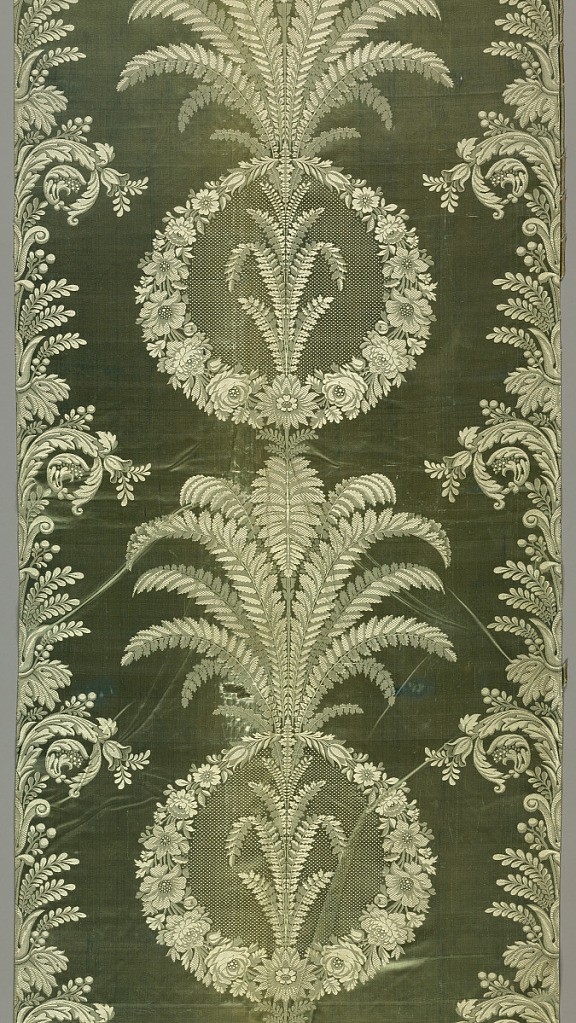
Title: Textile
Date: late 18th–early 19th century
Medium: silk Technique: 7&1 satin patterned with areas of plain weave and twill
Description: Circles of flowers, ferns and acanthus leaves in white and faded aqua.